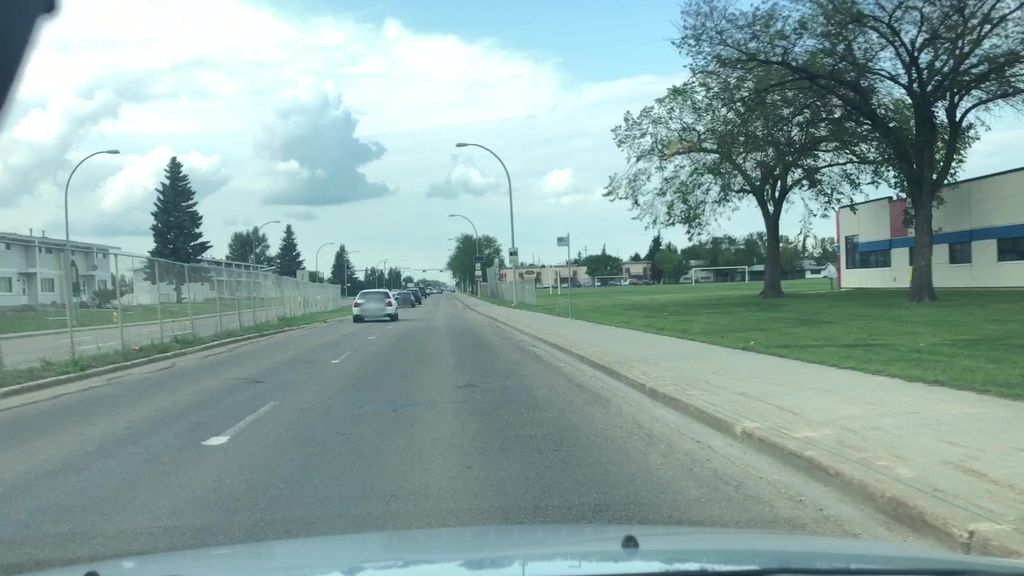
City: edmonton